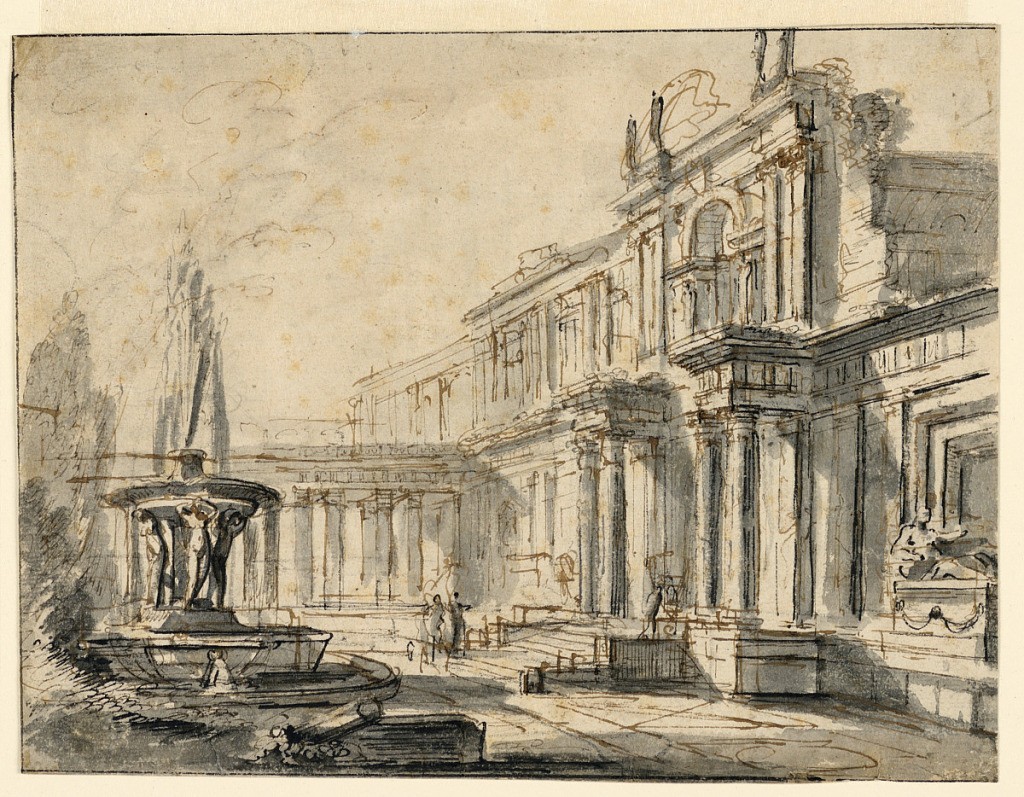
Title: Architectural Fantasy: A Courtyard
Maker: Charles Michel-Ange Challe, French, 1718 – 1778
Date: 1742–46
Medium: Pen and brown ink with chinese ink wash; verso: pencil and black chalk
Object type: drawing
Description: Recto:

Horizontal rectangle. A palace courtyard, bounded by a two-storied building at the rght and an open colonnade in the background. At the left is a fountain showing a basin held aloft by standing figures. Ruined masonry in the left foreground. A tomb at the extreme right. Figures introduced into the scene.

Verso:

Rough sketch of a building or street scene. Undecipherable notes (in pencil) in French, below.